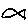
Label: fish